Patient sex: M
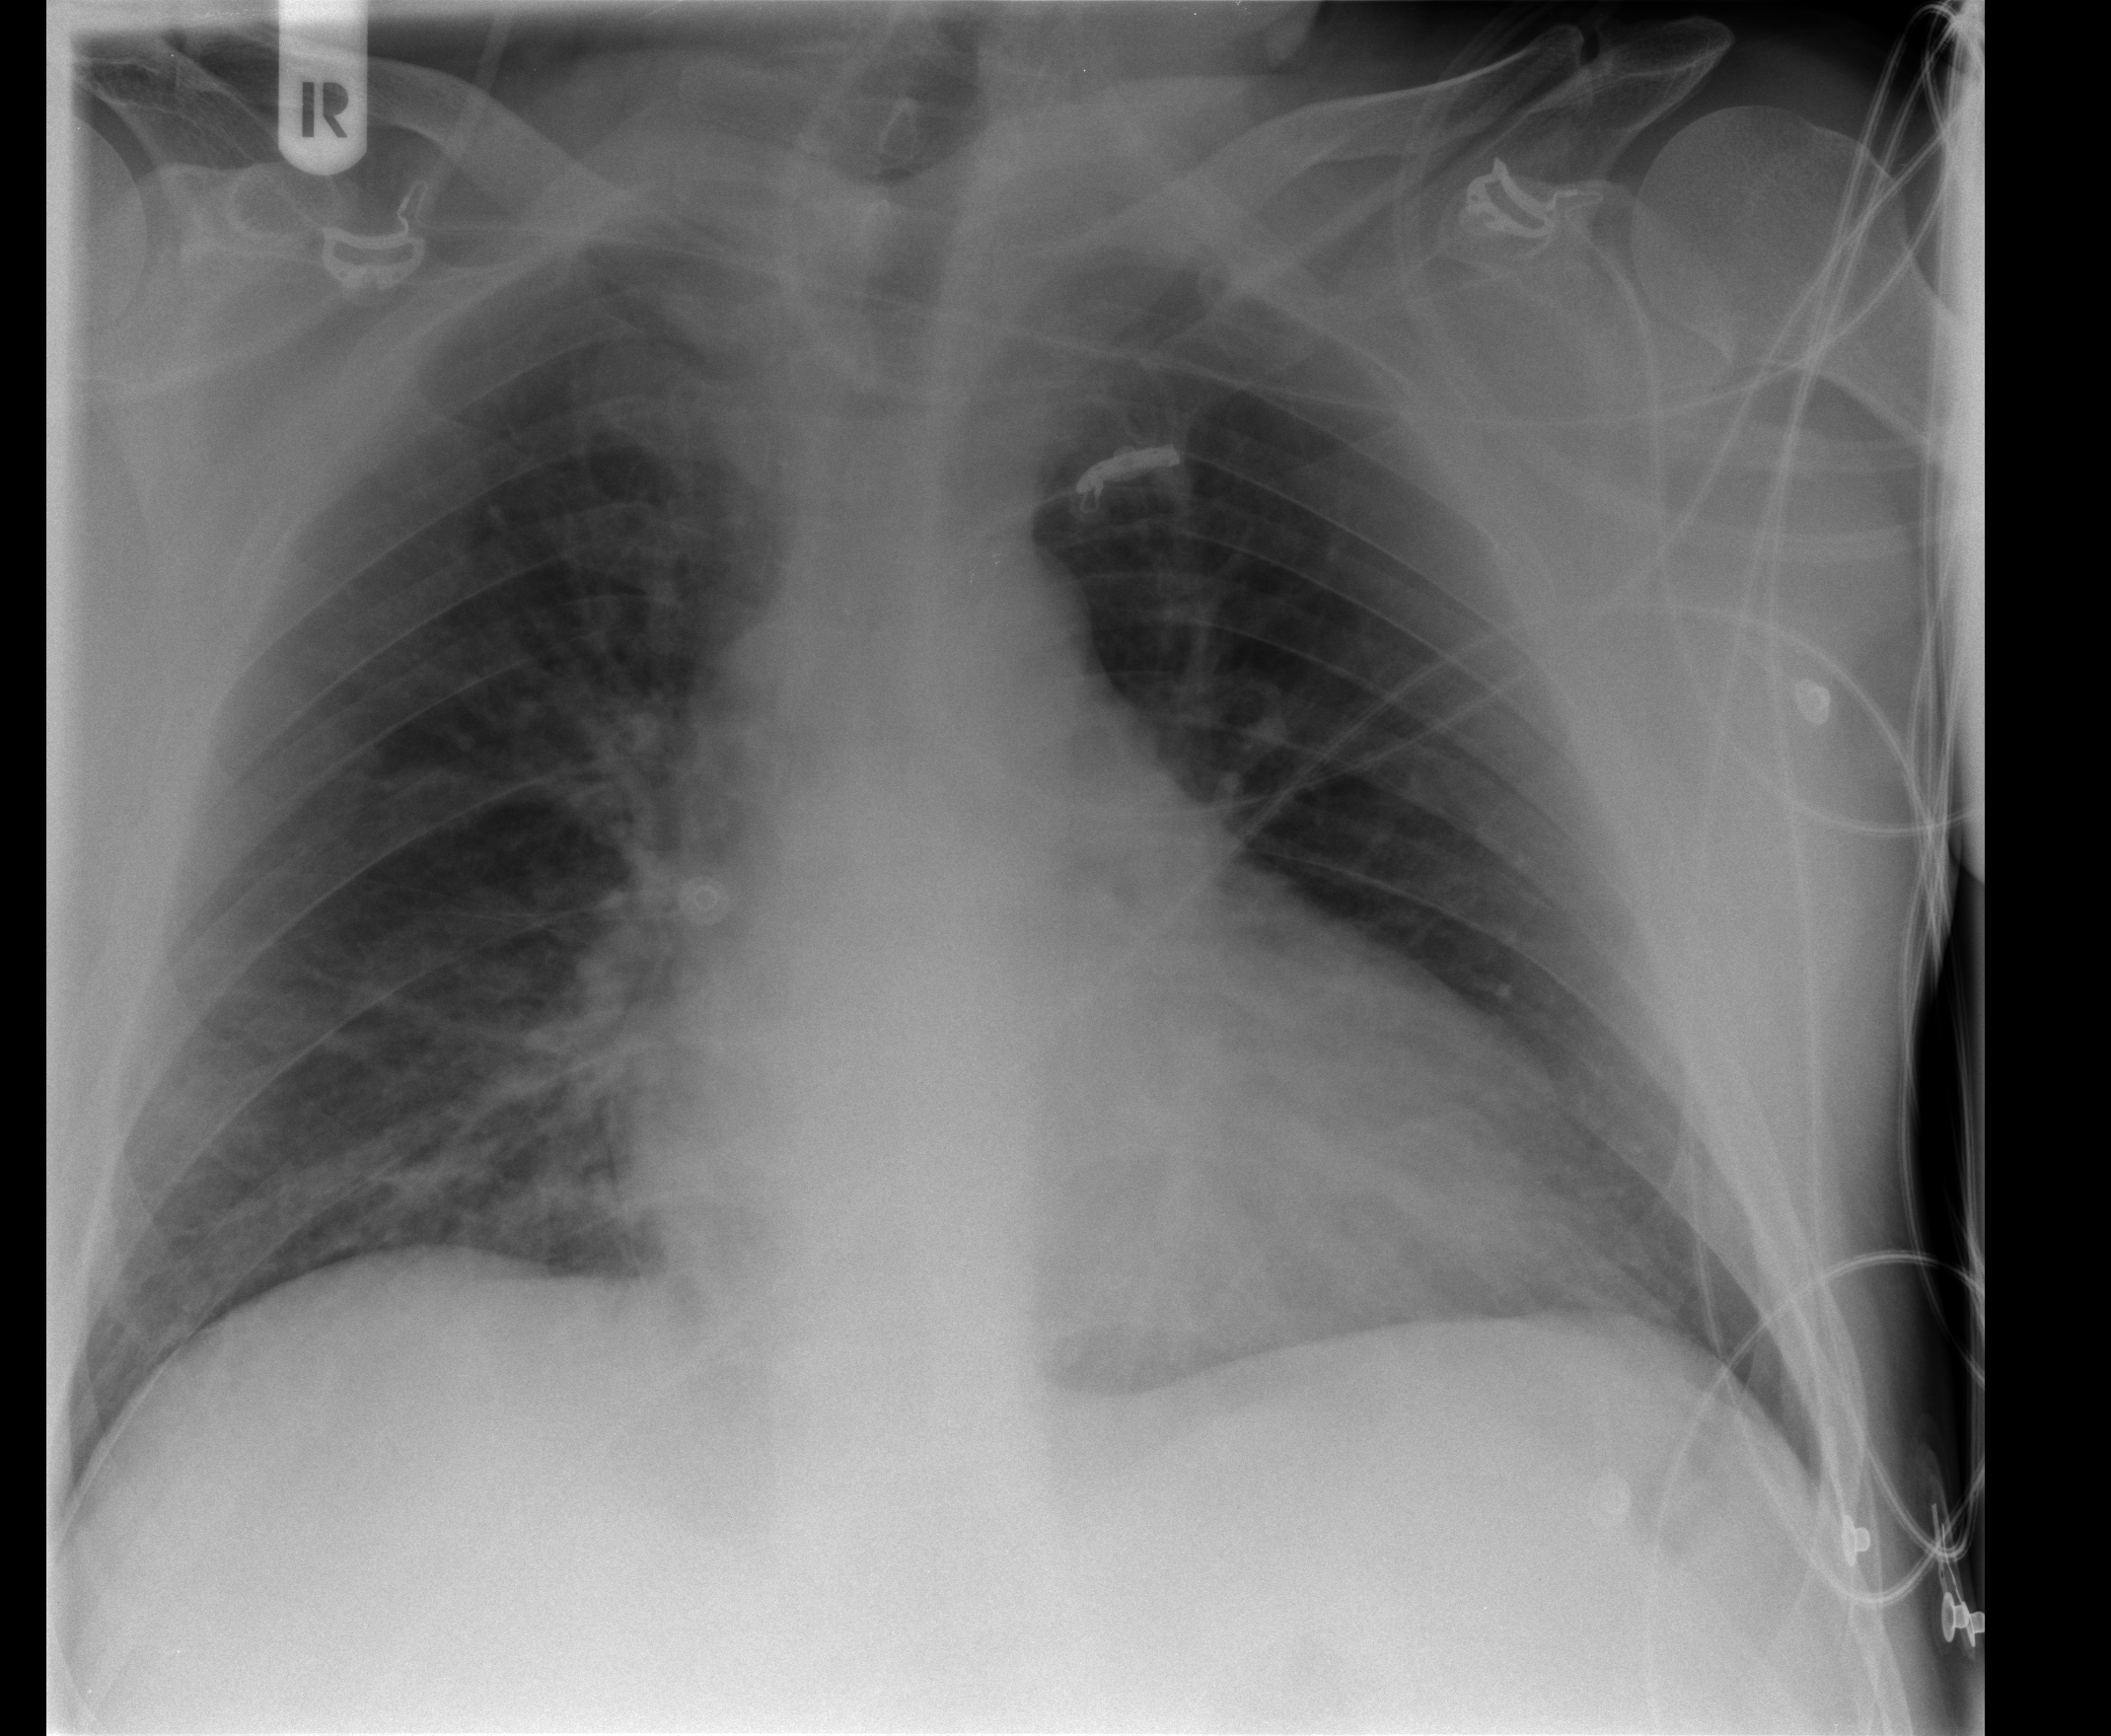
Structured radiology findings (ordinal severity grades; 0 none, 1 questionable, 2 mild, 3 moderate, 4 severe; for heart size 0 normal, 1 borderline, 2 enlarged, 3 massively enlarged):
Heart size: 2
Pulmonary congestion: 1
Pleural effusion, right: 0
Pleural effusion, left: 0
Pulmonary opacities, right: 0
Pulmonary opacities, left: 0
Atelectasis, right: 2
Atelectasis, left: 2